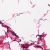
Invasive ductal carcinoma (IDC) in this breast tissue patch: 0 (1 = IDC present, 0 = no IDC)